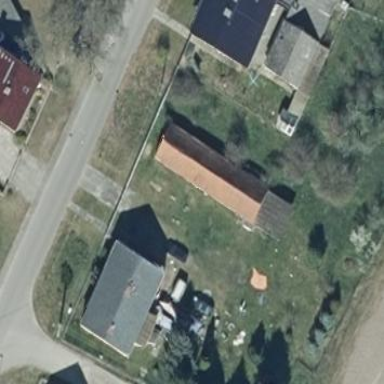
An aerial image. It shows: Gabled building with roof oriented along its structure.